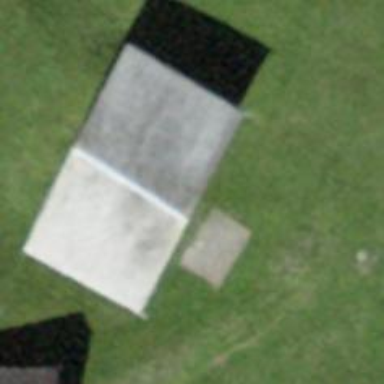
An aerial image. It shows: Shed building.